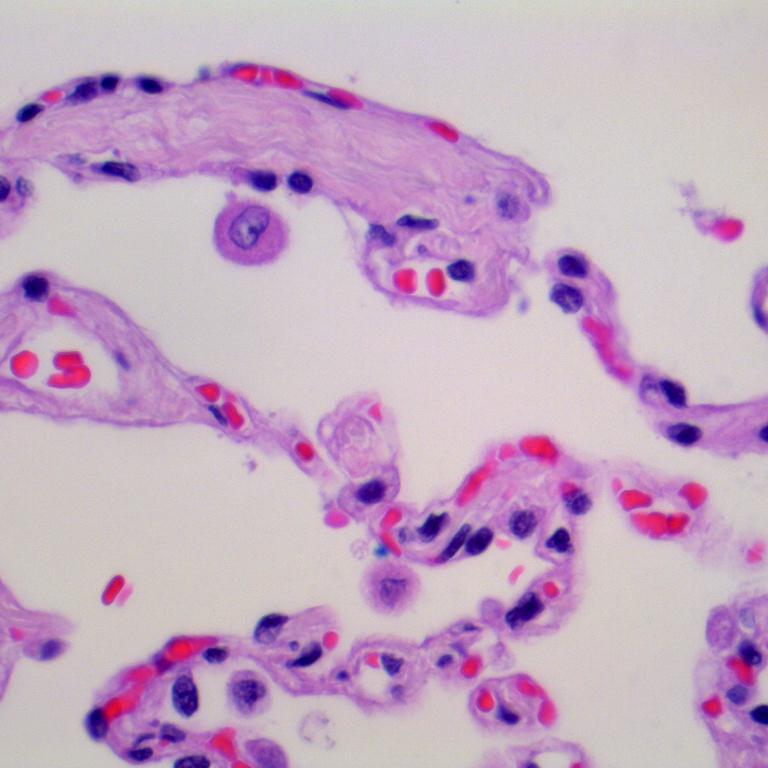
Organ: lung
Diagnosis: benign